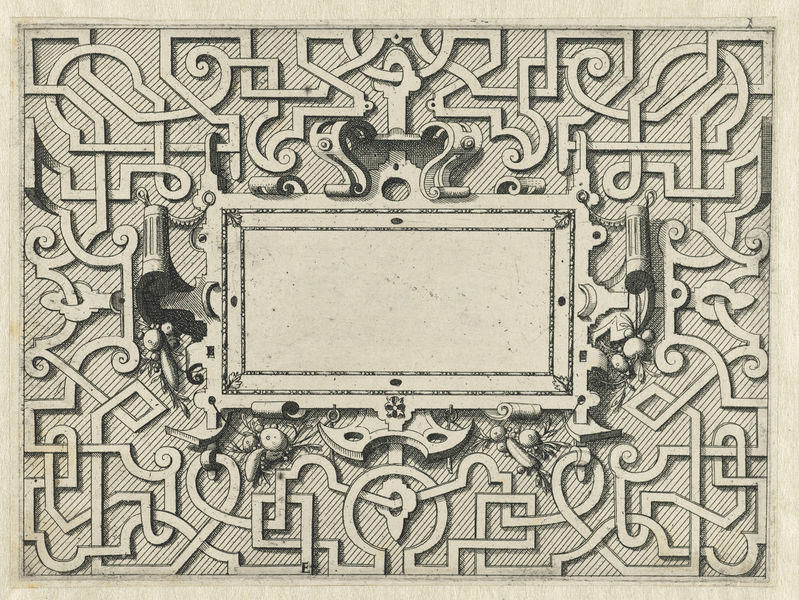
Titel: Rechthoekige cartouche omgeven door moresken
Künstler: Johannes of Lucas van Doetechum
Standort: Amsterdam
Institution: Rijksmuseum
Schlagwörter: column, white, black, gray, portrait, pattern, fruit, landscape, metal, scroll, drawing, frame, line, sketch, leaves, design, rectangle, walls, art, pencil, draw, circle, lines, blank, tan, page, border, key, keyhole, fruits, maze, vegetables, frontispiece, title, corners, squiggle, engine, confusing, tag, scrollwork, interlocking, mazes